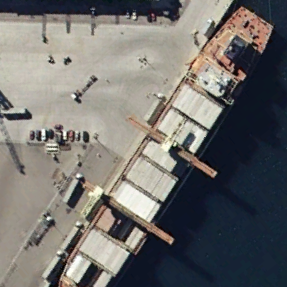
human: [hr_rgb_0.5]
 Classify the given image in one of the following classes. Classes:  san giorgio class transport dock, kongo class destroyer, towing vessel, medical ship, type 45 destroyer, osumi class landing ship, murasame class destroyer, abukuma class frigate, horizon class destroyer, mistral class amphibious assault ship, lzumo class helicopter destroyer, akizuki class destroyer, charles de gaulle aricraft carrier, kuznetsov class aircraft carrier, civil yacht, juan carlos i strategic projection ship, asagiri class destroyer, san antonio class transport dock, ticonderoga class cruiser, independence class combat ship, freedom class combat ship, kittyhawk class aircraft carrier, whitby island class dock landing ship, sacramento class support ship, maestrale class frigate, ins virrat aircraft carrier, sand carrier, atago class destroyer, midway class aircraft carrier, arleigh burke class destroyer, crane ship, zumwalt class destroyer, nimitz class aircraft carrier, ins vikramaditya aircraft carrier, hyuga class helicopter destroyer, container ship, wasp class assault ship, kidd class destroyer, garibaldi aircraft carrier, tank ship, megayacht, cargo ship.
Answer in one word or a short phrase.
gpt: Cargo ship